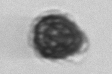
Label: Syracosphaera_pulchra